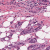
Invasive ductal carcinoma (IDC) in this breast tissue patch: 1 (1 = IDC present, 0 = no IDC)